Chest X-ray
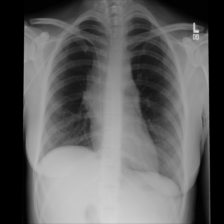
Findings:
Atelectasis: negative
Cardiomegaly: negative
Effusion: negative
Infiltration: negative
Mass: negative
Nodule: negative
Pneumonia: negative
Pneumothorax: negative
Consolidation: negative
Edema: negative
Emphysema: negative
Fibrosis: negative
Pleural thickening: negative
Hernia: negative